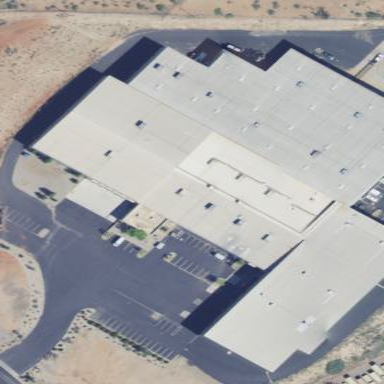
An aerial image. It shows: Commercial building.